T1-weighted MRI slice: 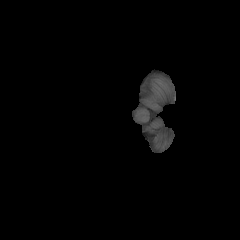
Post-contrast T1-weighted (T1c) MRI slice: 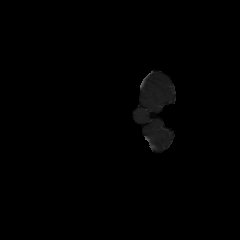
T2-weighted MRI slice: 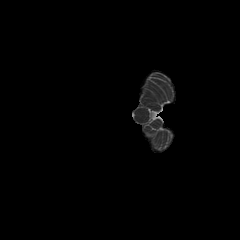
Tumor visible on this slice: no